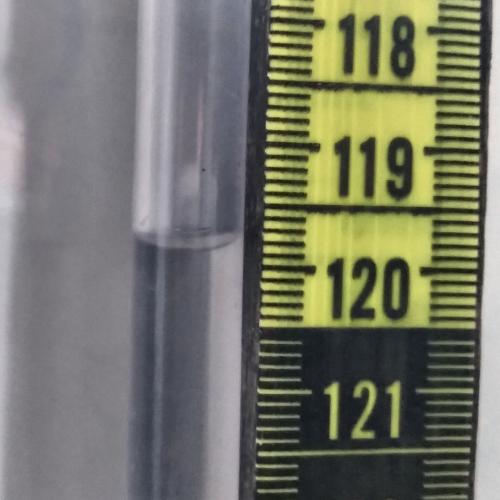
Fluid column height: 119.8 cm